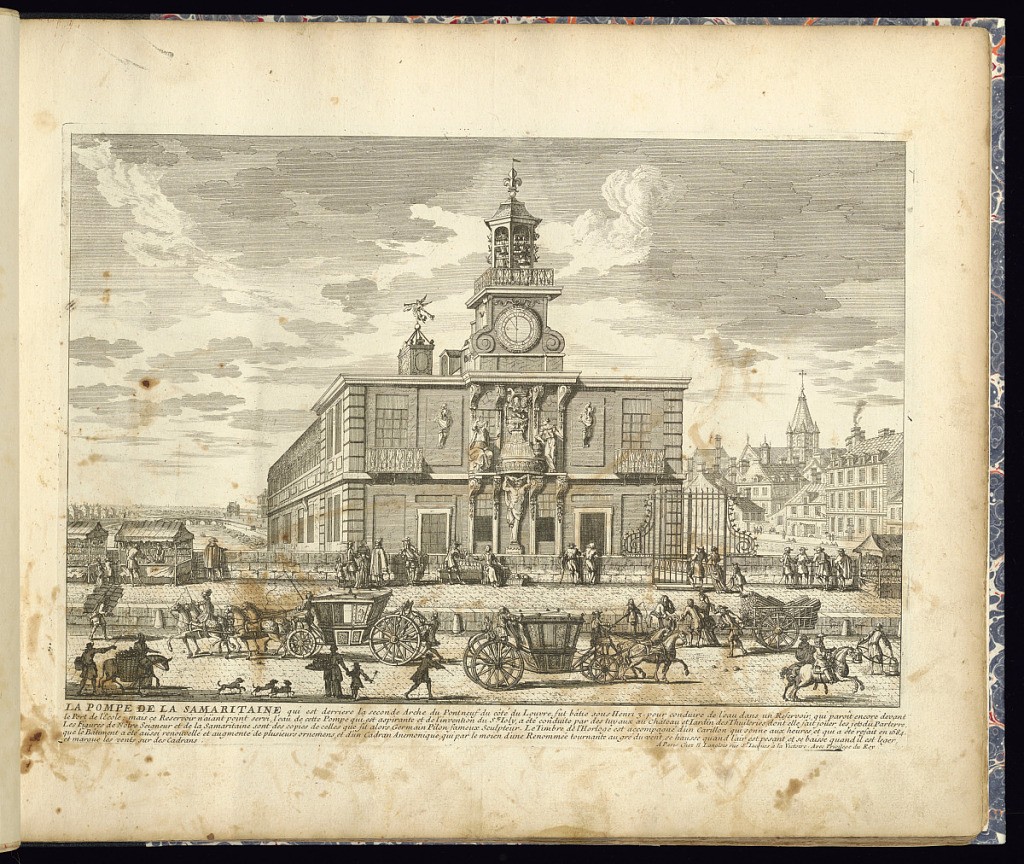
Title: LA POMPE DE LA SAMARITAINE
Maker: Adam Perelle, French, 1638 – 1695
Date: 1684–1703
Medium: Etching on laid paper
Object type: Print
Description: View of a water pump in Paris named the Samaritan on the bridge the Pont neuf. The façade features a sculpted group of figures representing Christ and the woman of Samaria, a herm, sculpted busts, a fountain, Royal coat of arms, with clock and bell tower above. The river Seine is visible to the left with other bridges in the background. Buildings to the right. A busy street in the foreground with stalls, figures, carriages, and horseman. A description of the water pump is lettered below. The plate is titled and signed.